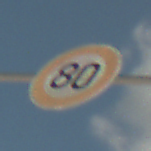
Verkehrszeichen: Geschwindigkeit80
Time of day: Midday
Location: Outdoor (Beach)
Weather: PartlyCloudy
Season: NotSpecified
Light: Natural